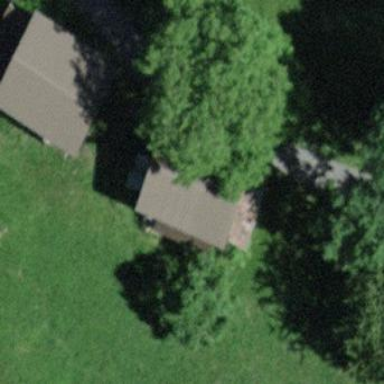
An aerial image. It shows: Barn.